Question: There are situations where column editing mode works great. One thing I'm finding a bit annoying right now though, is that I don't know how to skip to the left or right without editing while in column mode. Check the attached picture.

So I've got some values in a matrix (copied from a select in DBVisualizer), and I want to add quotes and commas and stuff so it works as an SQL script. Currently my elongated cursor is positioned at the start of the "value2" column, and I want to skip to the end to add a quote there, a comma and another quote and then skip to the end of value3 and so on.
I get that I could do this another way - use regexp or do a better extraction of the text to start with. But now that I am where I am, I think there should be a way to navigate horizontally without losing the vertical selection that I've done. If I press left or right the selection collapses to a single line, same thing if I try ctrl-right (skip word).
Is there a key combo that does what I want in IntelliJ? If not, could I use some other tool (I'm on Ubuntu but if there's something in Windows that could work too)?
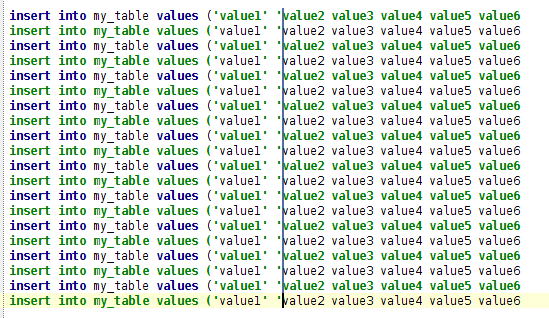
Answer: IJ doesn't support that at the moment. However, huge multi-line editing improvements are planned for the next version (v.13, ETA is the end of 2013). Feel free to track <URL> progress.